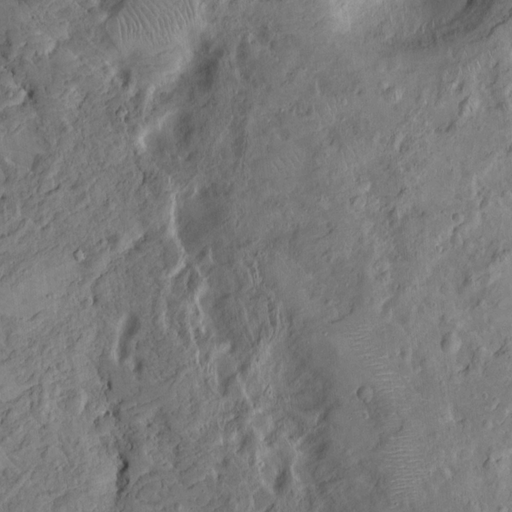
Classes present: Background, Cone